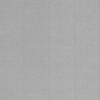
Label: dusty